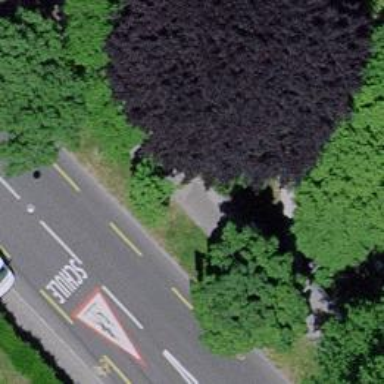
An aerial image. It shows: Avenue lined with trees.